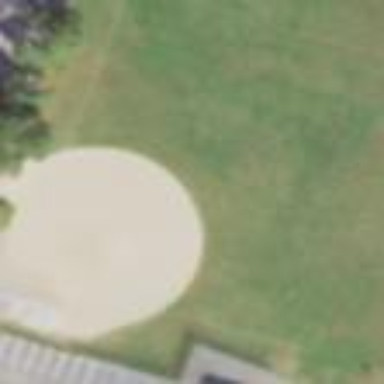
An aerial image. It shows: Baseball pitch for leisure land.